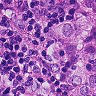
Metastatic tissue present: yes